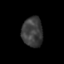
Tissue: skin
Cell type: Epithelial cells
Senescence score: 0.2359
Nuclear area (px): 602
Mean DAPI intensity: 60.733